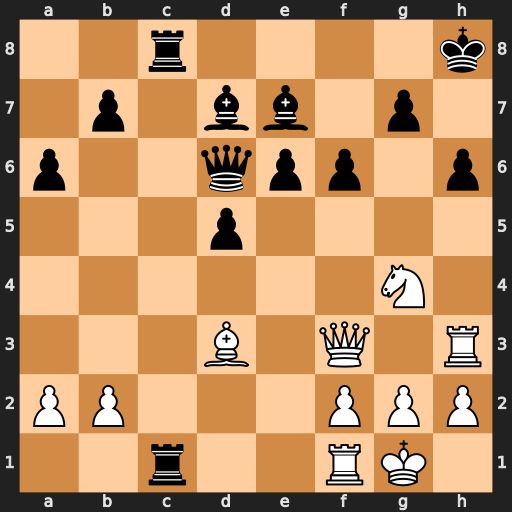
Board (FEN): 2r4k/1p1bb1p1/p2qpp1p/3p4/6N1/3B1Q1R/PP3PPP/2r2RK1
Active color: w
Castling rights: -
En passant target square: -
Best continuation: Nxh6 Rxf1+ Bxf1